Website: macys
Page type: payment
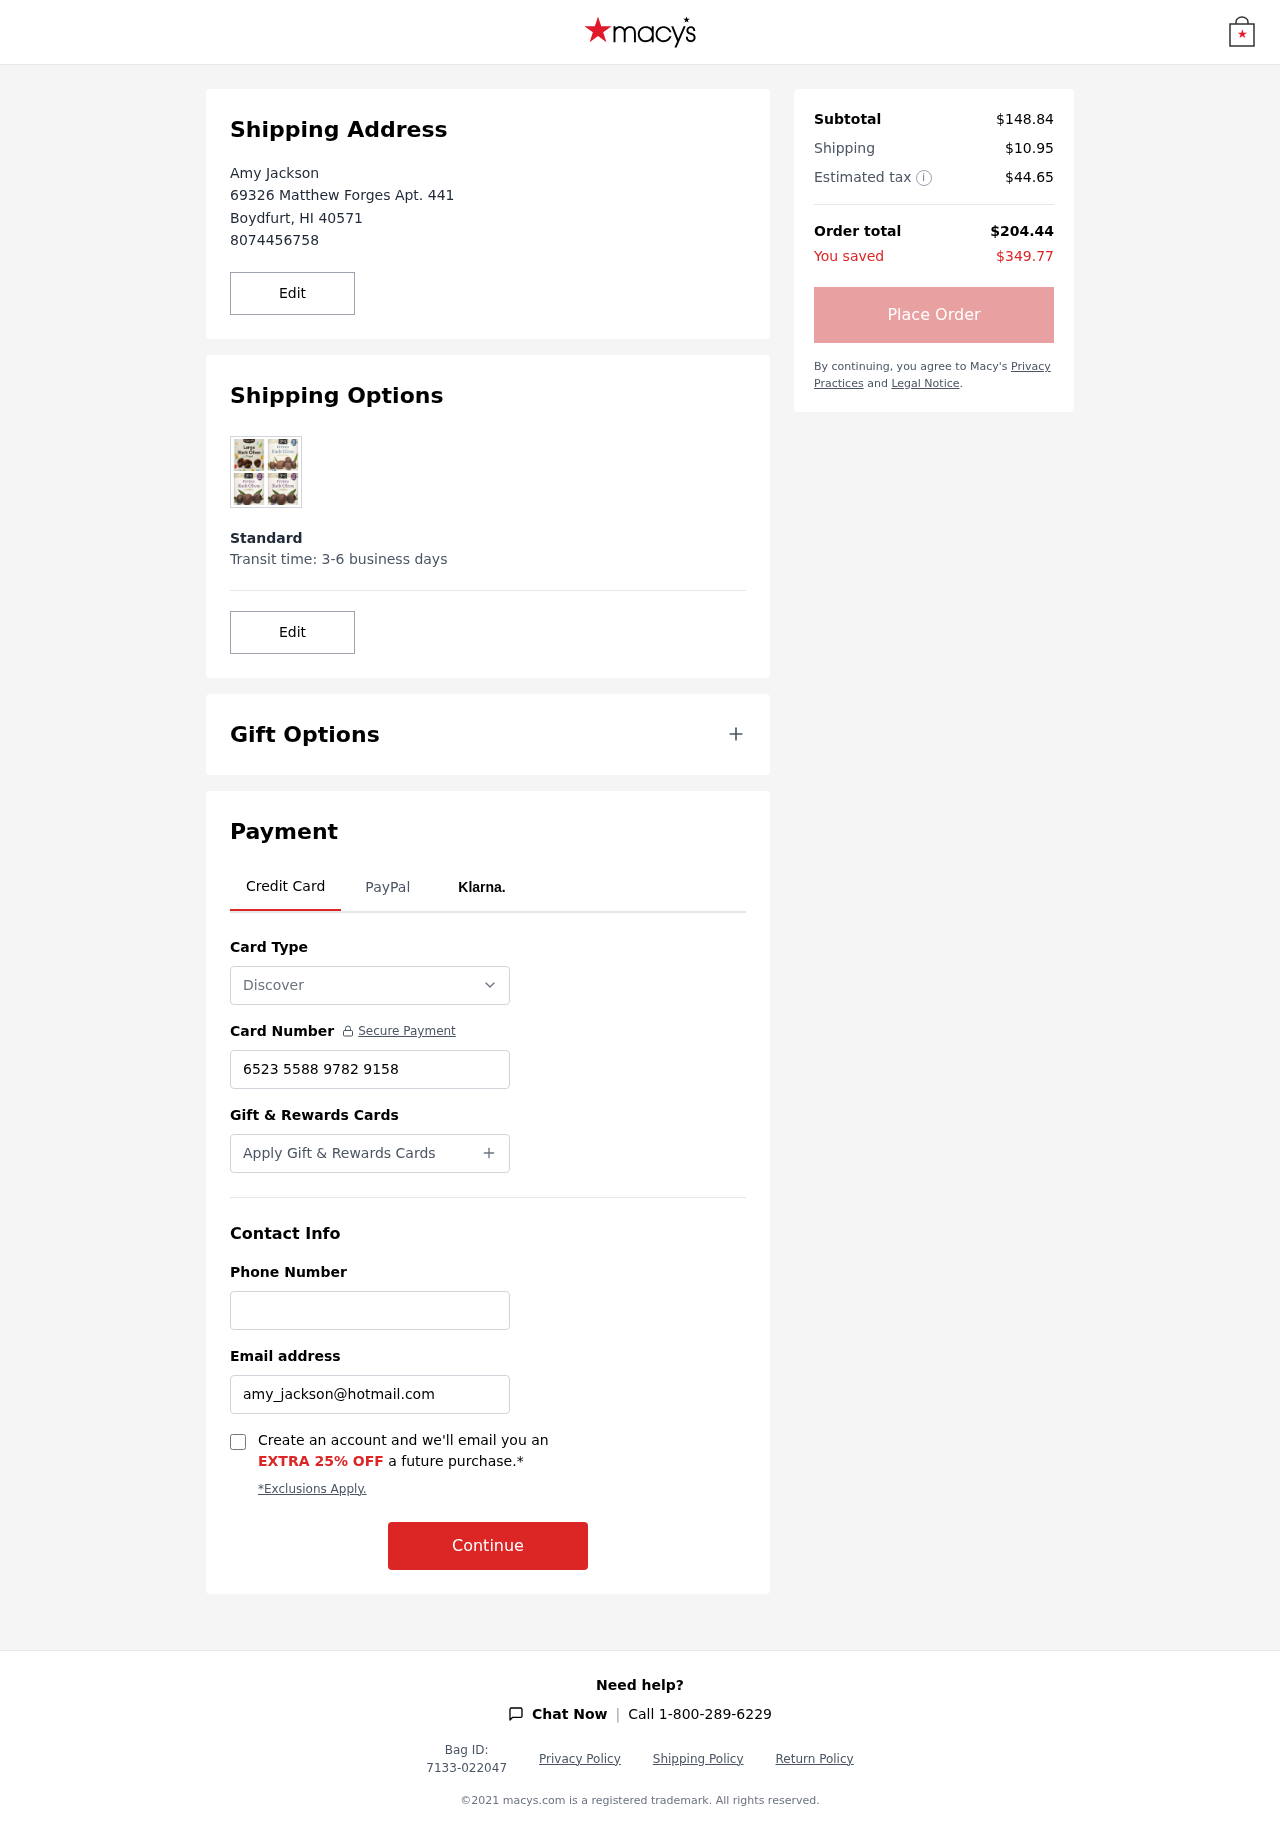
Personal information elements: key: PII_CARD_NUMBER
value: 6523 5588 9782 9158
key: PII_CARD_TYPE
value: Discover
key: PII_CITY
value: Boydfurt
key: PII_EMAIL
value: amy_jackson@hotmail.com
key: PII_FULLNAME
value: Amy Jackson
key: PII_PHONE
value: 8074456758
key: PII_POSTCODE
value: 40571
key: PII_STATE_ABBR
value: HI
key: PII_STREET
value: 69326 Matthew Forges Apt. 441
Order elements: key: ORDER_SUBTOTAL
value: $148.84
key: ORDER_SHIPPING_COST
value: $10.95
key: ORDER_TAX
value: $44.65
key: ORDER_TOTAL
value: $204.44
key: ORDER_SAVINGS
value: $349.77